三年级 · 算术
(1)班比二(2)班多收集了多少个?(4 分)

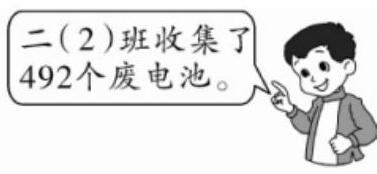
答案: 解$528-492=36($ 个)